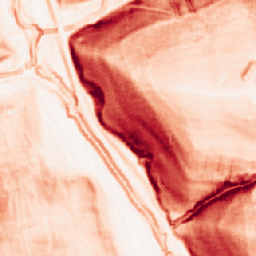
Category: morphological
Decomposition family: morphological_square
Decomposition parameters: operation: gradient
size: 5
Upsampling method: area
Upsampling parameters: scale: 8
Upsampling scale: 8